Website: bh-photo
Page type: payment
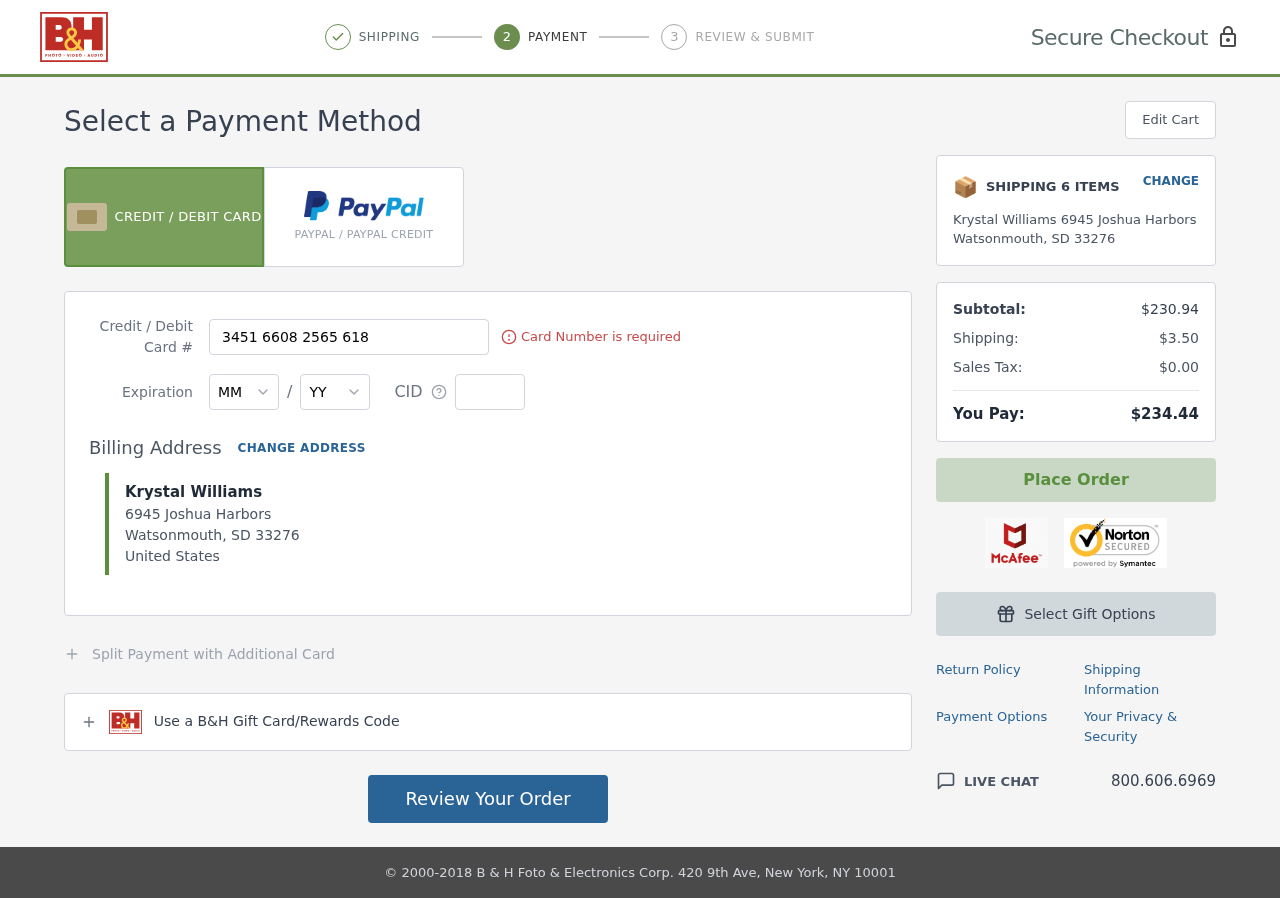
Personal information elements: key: PII_CARD_CVV
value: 4769
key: PII_CARD_EXPIRY_MONTH
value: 03
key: PII_CARD_EXPIRY_YEAR
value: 29
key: PII_CARD_NUMBER
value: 3451 6608 2565 618
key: PII_CITY
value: Watsonmouth
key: PII_COUNTRY
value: United States
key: PII_FULLNAME
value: Krystal Williams
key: PII_POSTCODE
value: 33276
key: PII_STATE_ABBR
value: SD
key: PII_STREET
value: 6945 Joshua Harbors
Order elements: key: ORDER_NUM_ITEMS
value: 6
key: ORDER_SUBTOTAL
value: $230.94
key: ORDER_SHIPPING_COST
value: $3.50
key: ORDER_TAX
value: $0.00
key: ORDER_TOTAL
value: $234.44